Question: The useless Layout Manager guy is back again, I just can't seem to get my head around these darn layouts and make them work the way I want.
Anyway, I want to have a JFrame which has one large panel at the top (I call it a header) which runs from the left to right side of the frame at the north part of the frame, then four panels below it, two just below the header and two below those, and finally a "footer" panel, basically the same as the header panel, only at the south part of the frame.
Like this:

I had code which had the four middle panels working fine, but the header panel just messed everything up, and I have since been testing with the demo layout manager code for GridBagLayout, GridLayout again and BoxLayout. I can't getting any to work as I want.
For the aware of you here, you will probably notice I've already had a question related to this, and if having two similar questions are not allowed, please make me aware and I will move this to my previous question and this can be closed.
'''
public Shop() {
shopUI = new JFrame("Shop Menu");
shopUI.setDefaultCloseOperation(JFrame.EXIT_ON_CLOSE);
shopUI.setBounds(100, 100, 700, 500);
shopUI.setResizable(false);
allPanels = new JPanel();
headerPanel = new JPanel();
headerPanel.setLayout(new BorderLayout());
headerPanel.setBackground(Color.cyan);
mainPanel = new JPanel();
mainPanel.setLayout(new GridLayout(2,2));
topLeft = new JPanel();
topLeft.setBackground(Color.pink);
topRight = new JPanel();
topRight.setBackground(Color.black);
bottomLeft = new JPanel();
bottomLeft.setBackground(Color.green);
bottomRight = new JPanel();
bottomRight.setBackground(Color.blue);
footerPanel = new JPanel();
footerPanel.setLayout(new BorderLayout());
footerPanel.setBackground(Color.magenta);
mainPanel.add(topLeft);
mainPanel.add(topRight);
mainPanel.add(bottomLeft);
mainPanel.add(bottomRight);
allPanels.add(headerPanel, BorderLayout.NORTH);
allPanels.add(footerPanel, BorderLayout.SOUTH);
allPanels.add(mainPanel);
shopUI.add(allPanels);
shopUI.setVisible(true);
}
'''
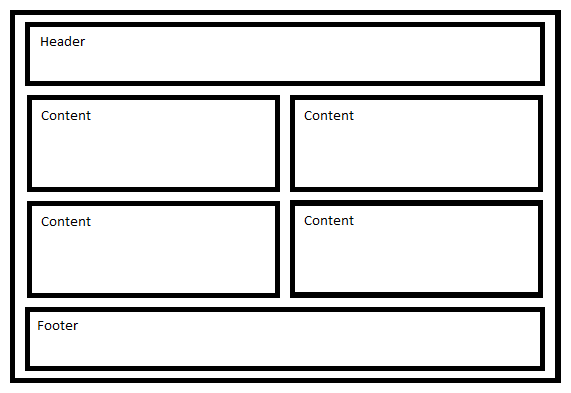
Answer: I suggest learning about border layout.
for what you want, put the header in the NORTH of the border panel, and the footer in the SOUTH. How you do your other panels depends a bit on what you want them to do; if you always want them to be the same size as each other, you can use a gridlayout for them; if not, you can use boxlayout to lay either the two pairs horizontally or the two pairs vertically, again depending on what you want them to do when the frame resizes.
I think using layout managers is simplified by deciding what you want to happen in the first place, including what happens when the frame is resized. That's a large part of what layouts are all about, anyway -- what stretches, what lines up, etc.
Anyway. what you have there looks like classic BorderLayout to me. Let us know if you need further help. Incidentally, BorderLayout is default for JFrame...
edit...
this will get more interesting when you put something in the panels...
'''
package simpleborderlayout;
import java.awt.BorderLayout;
import java.awt.Color;
import java.awt.GridLayout;
import javax.swing.BorderFactory;
import javax.swing.JFrame;
import javax.swing.JPanel;
public class Main
{
public static void main(String[] args)
{
Main main = new Main(args);
main.go();
}
public Main(String ... args)
{}
public void go()
{
JPanel headerPanel = getPanel(Color.RED);
JPanel footerPanel = getPanel(Color.BLUE);
JPanel p1 = getPanel(Color.GRAY);
JPanel p2 = getPanel(Color.GRAY);
JPanel p3 = getPanel(Color.GRAY);
JPanel p4 = getPanel(Color.GRAY);
GridLayout gridLayout = new GridLayout(2,2);
JPanel middlePanel = new JPanel(gridLayout);
middlePanel.add(p1);
middlePanel.add(p2);
middlePanel.add(p3);
middlePanel.add(p4);
JFrame mainFrame = new JFrame();
mainFrame.add(headerPanel, BorderLayout.NORTH);
mainFrame.add(middlePanel, BorderLayout.CENTER);
mainFrame.add(footerPanel, BorderLayout.SOUTH);
mainFrame.pack();
mainFrame.setVisible(true);
}
private JPanel getPanel(Color c)
{
JPanel result = new JPanel();
result.setBorder(BorderFactory.createLineBorder(c));
return result;
}
}
'''